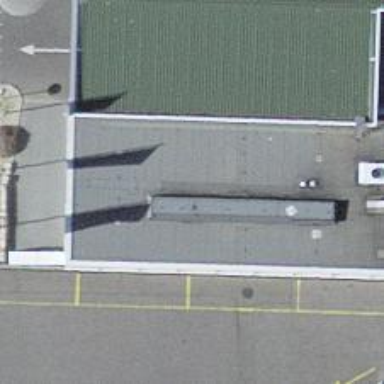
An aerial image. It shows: Convenience shop.